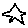
Label: star